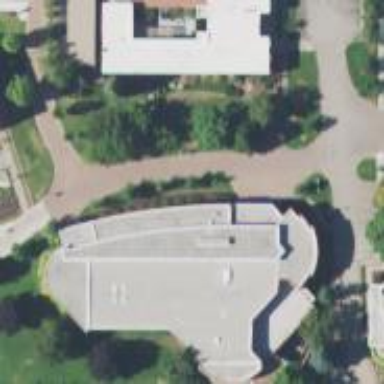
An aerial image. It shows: University building.